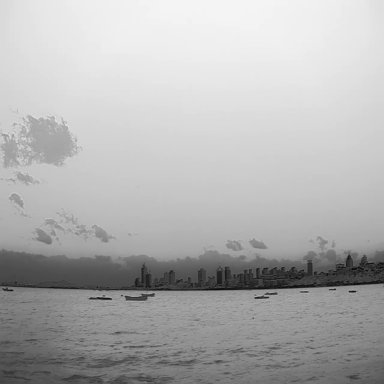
There are seven bulk_carriers in the infrared image.